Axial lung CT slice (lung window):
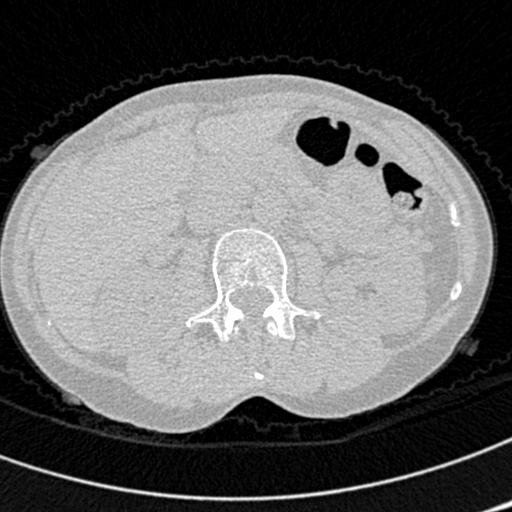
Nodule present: no